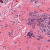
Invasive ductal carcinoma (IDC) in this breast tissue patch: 0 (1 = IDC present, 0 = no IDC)